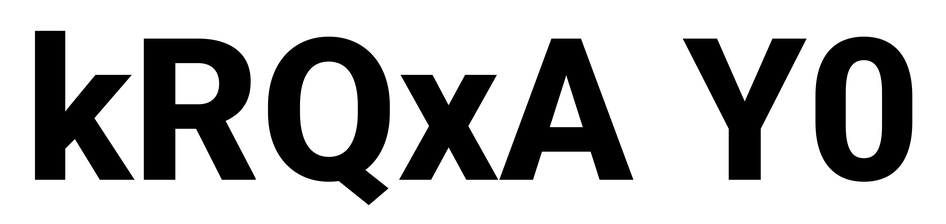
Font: Roboto_ExtraBold